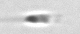
Label: flagellate_morphotype3